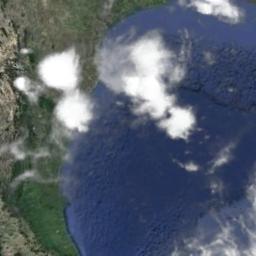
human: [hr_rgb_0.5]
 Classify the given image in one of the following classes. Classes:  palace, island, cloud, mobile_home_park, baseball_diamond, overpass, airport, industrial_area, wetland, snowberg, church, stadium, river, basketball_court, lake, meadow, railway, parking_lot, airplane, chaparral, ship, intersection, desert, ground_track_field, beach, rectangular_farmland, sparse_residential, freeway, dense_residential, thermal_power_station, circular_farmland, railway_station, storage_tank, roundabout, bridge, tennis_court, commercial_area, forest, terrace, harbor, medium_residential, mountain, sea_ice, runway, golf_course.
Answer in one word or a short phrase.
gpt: cloud